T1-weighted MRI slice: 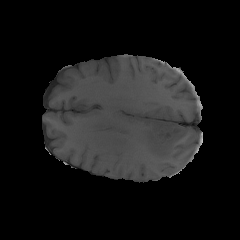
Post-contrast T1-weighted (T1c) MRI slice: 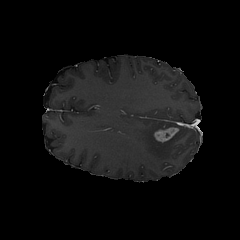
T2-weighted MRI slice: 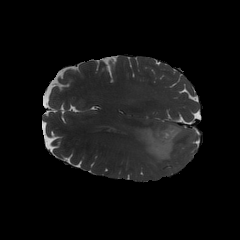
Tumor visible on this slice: yes